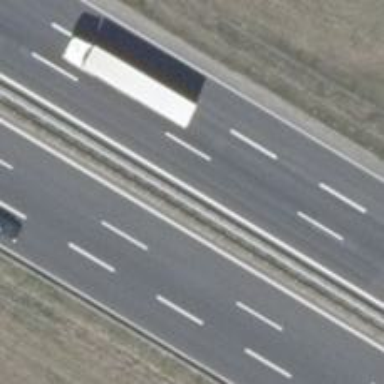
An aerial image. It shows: Concrete motorway.